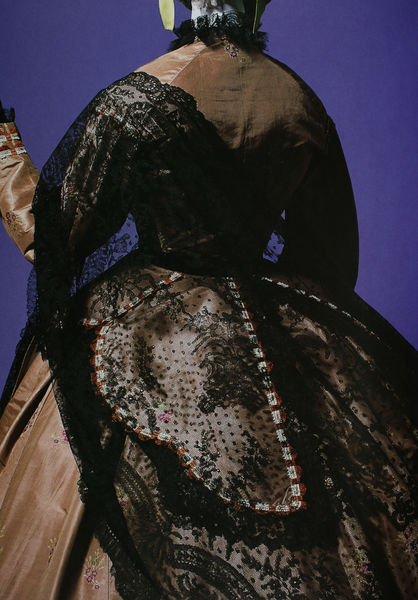
Titel: Tageskleid
Standort: Kyoto (Japan)
Institution: Kyoto Costume Institute
Schlagwörter: blau, schatten, umhang, weiß, ocker, ausschnitt, blumen, braun, ellbogen, frau, hintergrund, hut, kleid, licht, rücken, schwarz, dame, gürtel, rose, schal, schleier, tuch, beige, haube, mode, muster, ornament, rock, tanz, arm, arme, barock, falten, kleidung, kragen, samt, spitze, trauer, ärmel, hals, halskrause, porträt, gewand, stickerei, stoff, rokoko, rosa, schulter, schultern, seide, schleppe, taille, hintern, japan, rückenansicht, ansicht, tüll, kette, weiblich, detail, hutband, glanz, floral, verzierung, robe, rüsche, rüschen, transparenz, fein, stola, abendkleid, satin, foto, fotografie, photographie, umgang, rückseite, schnitt, statuette, puppe, photo, farbfoto, chic, tageskleid, korsett, museum, gewebe, textil, cape, design, gewebt, reifen, wespentaille, reifrock, applikationen, eleganz, ballkleid, gehäkelt, kimono, kyoto, tallie, häkelarbeit, spitzeschwarz, überstoff, ümhang